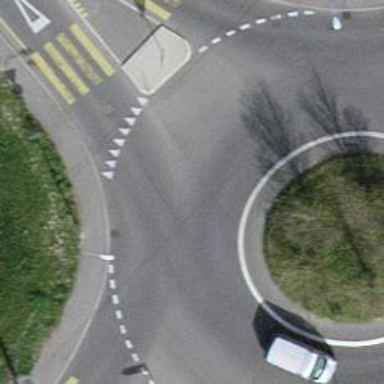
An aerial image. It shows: Secondary road with asphalt surface leading to roundabout junction.